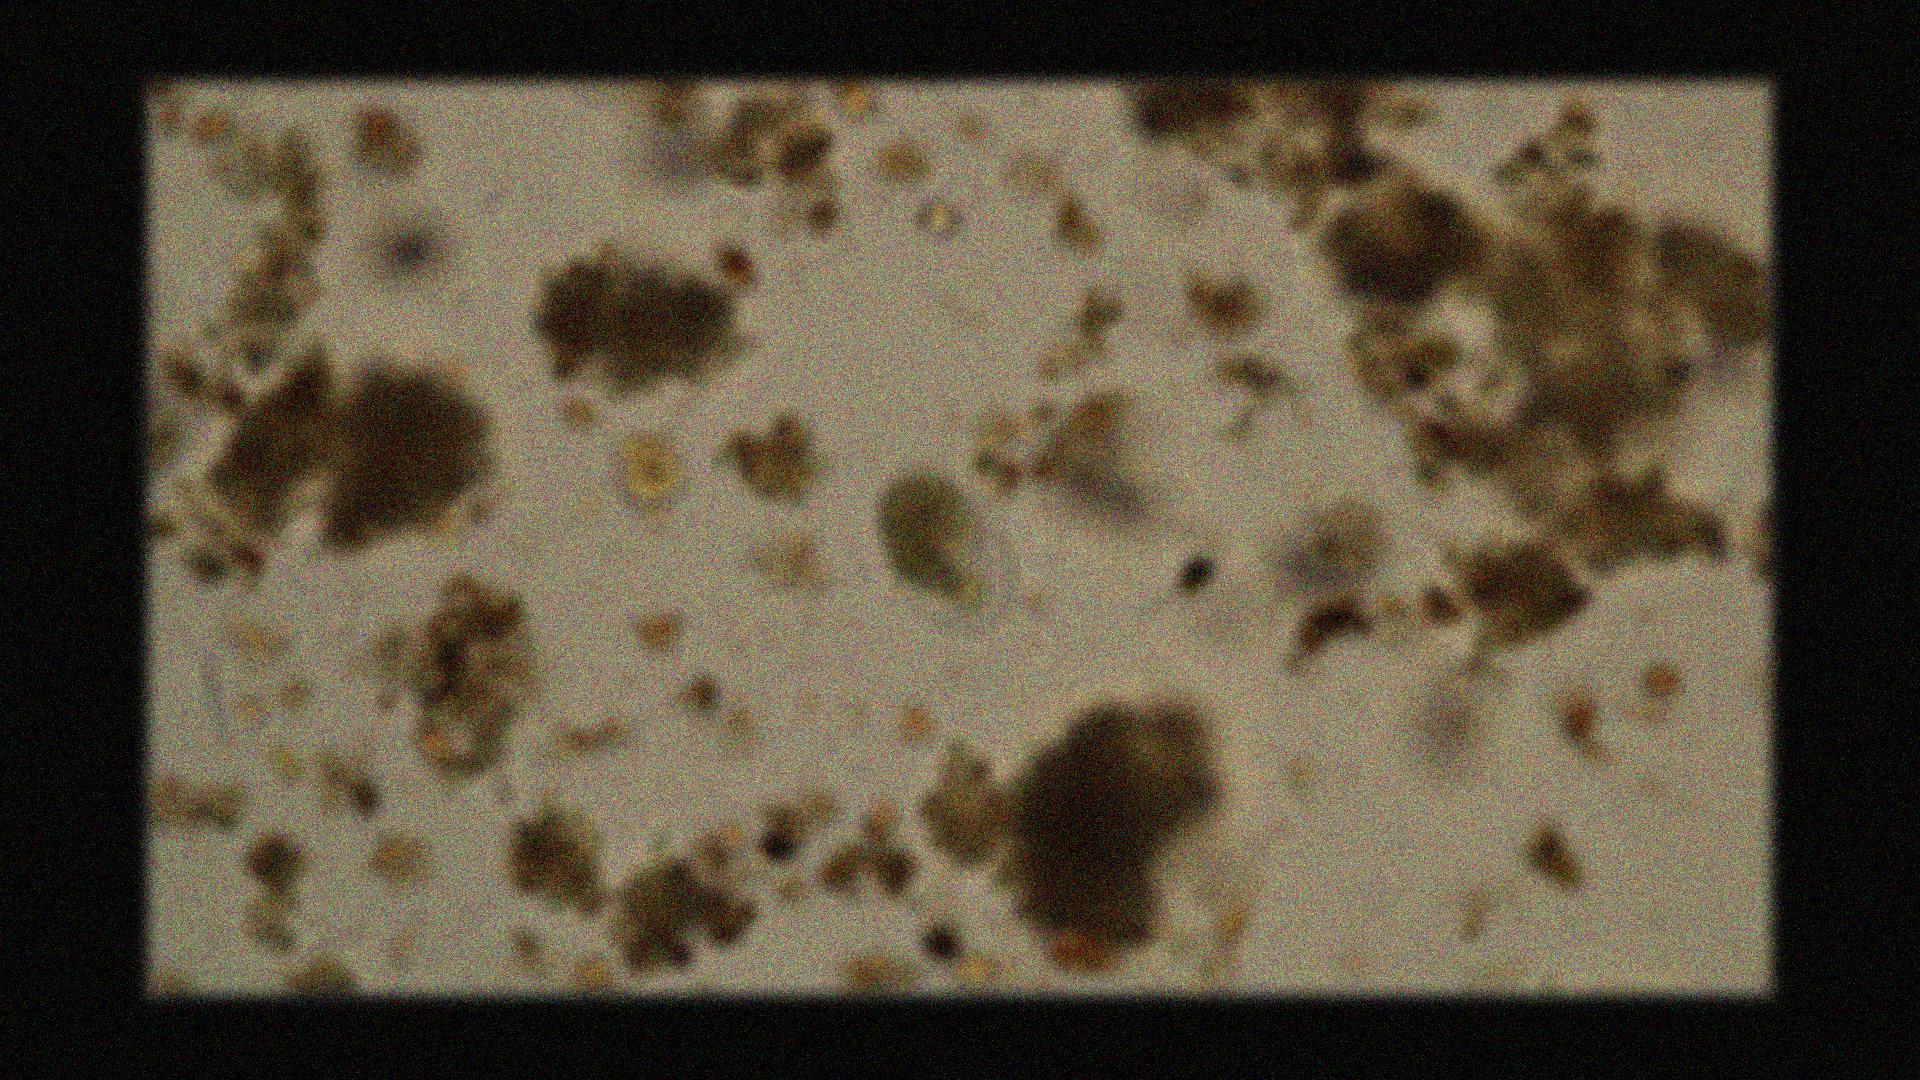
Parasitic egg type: Hookworm egg